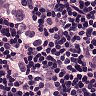
Metastatic tissue present: yes